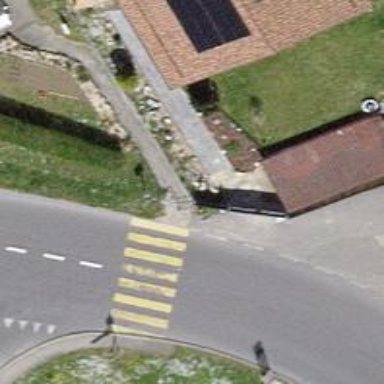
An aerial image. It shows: Bus stop with platform for public transport.